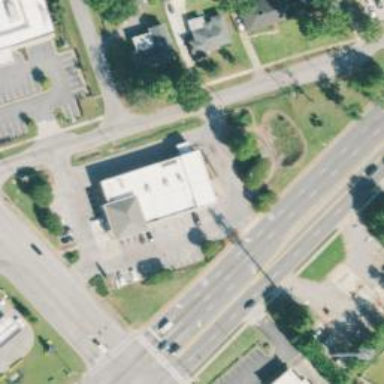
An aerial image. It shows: Pharmacy providing healthcare services.